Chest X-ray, PA view. Patient: 61 years old, sex M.
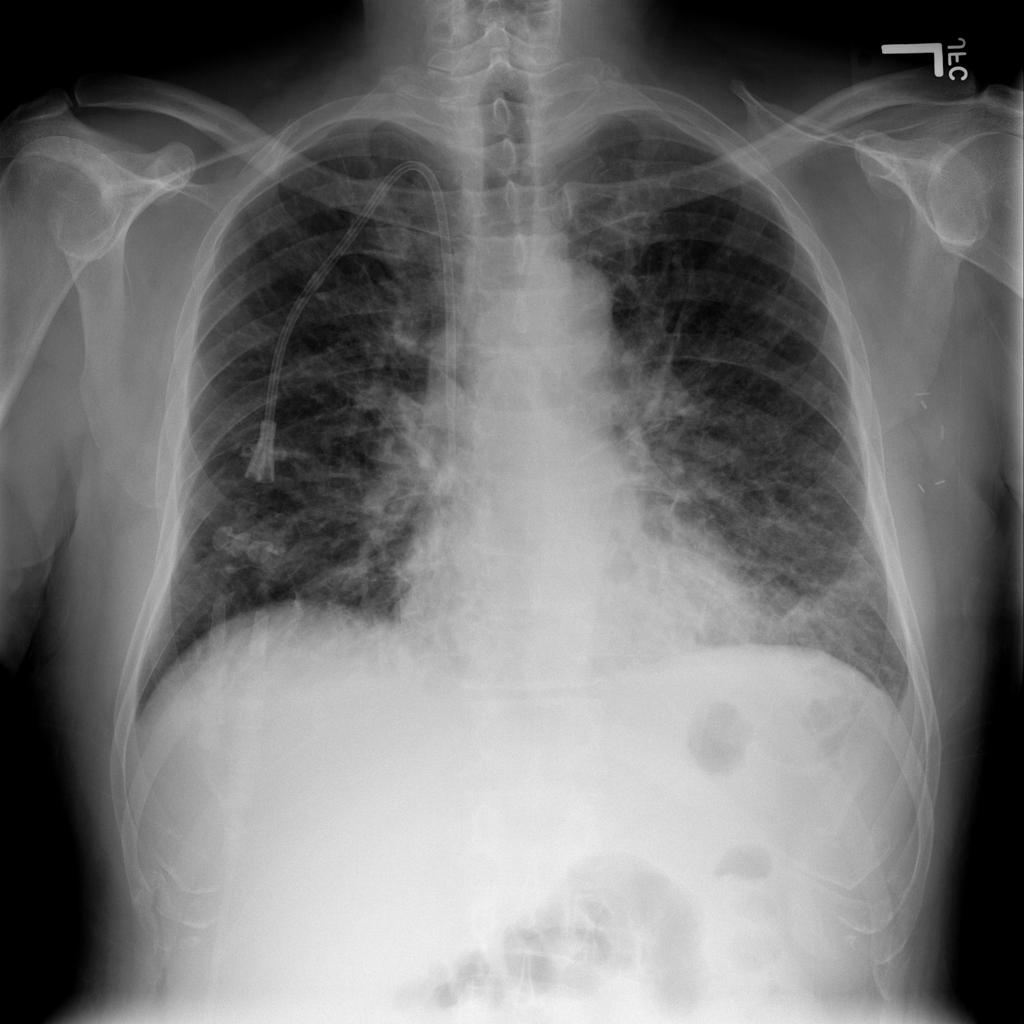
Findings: Effusion